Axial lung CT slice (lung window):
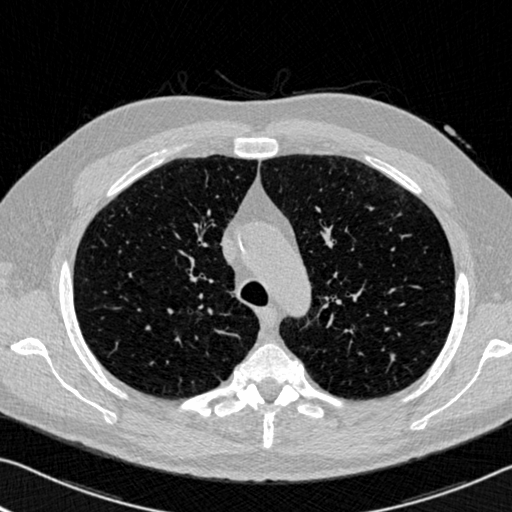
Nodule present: no